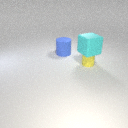
large blue rubber cylinder to the left of small yellow rubber cylinder